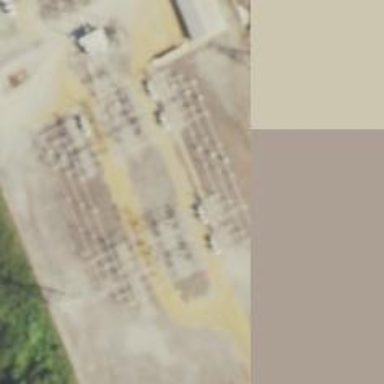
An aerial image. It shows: Switch used for power control.